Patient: sex F, age 89
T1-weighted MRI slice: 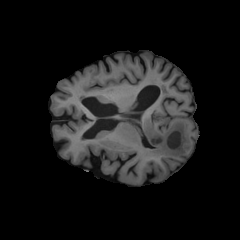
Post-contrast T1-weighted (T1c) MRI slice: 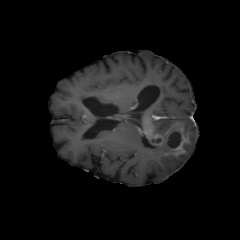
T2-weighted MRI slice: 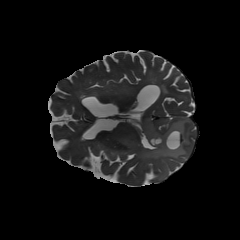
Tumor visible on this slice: yes
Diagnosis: Glioblastoma, IDH-wildtype
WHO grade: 4